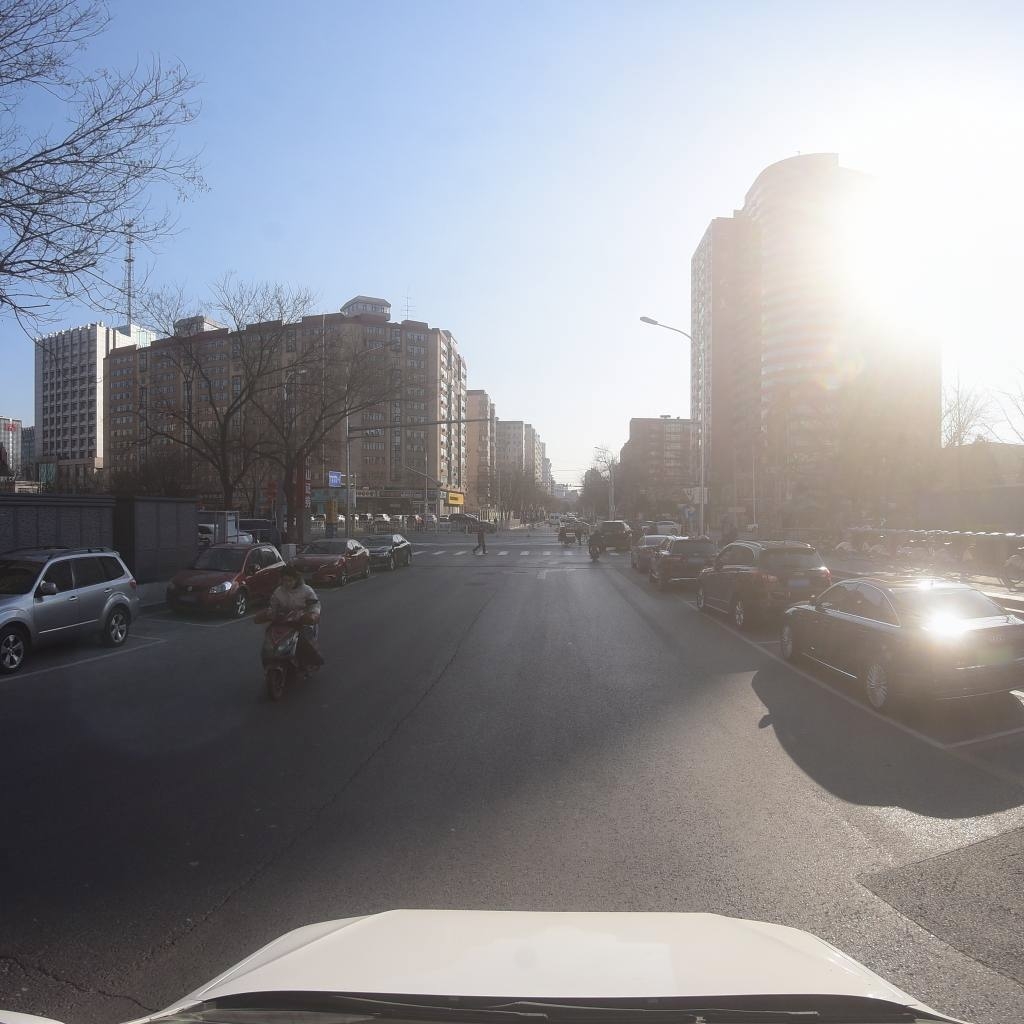
Region: Xicheng
Road damage annotations: longitudinal crack, transverse crack